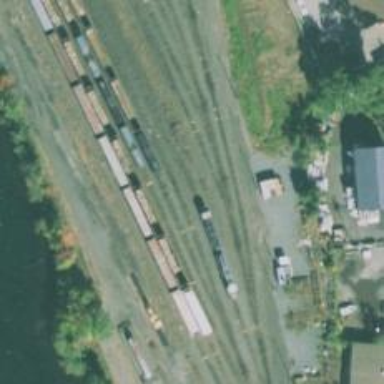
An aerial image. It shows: Railway siding for service.